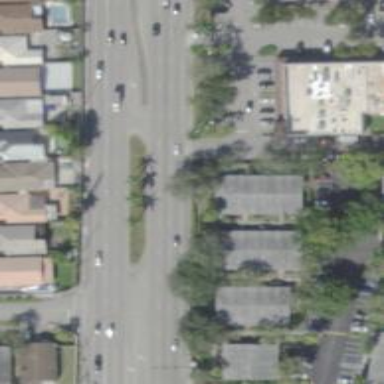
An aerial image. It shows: Secondary link road with asphalt surface.